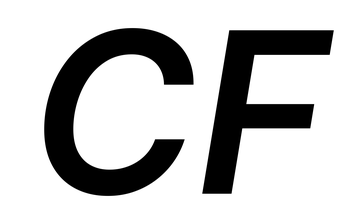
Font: Inter-Italic_SemiBold_Italic